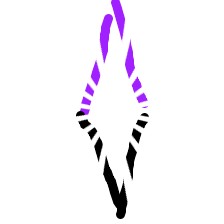
Shape: rhombus